An envelope spectrum derived from a bearing vibration measurement is shown; the reference markers locate BPFO, BPFI, BSF and FTF for this bearing geometry and shaft speed. What is the most likely bearing condition (normal, inner_race, outer_race, ball)?
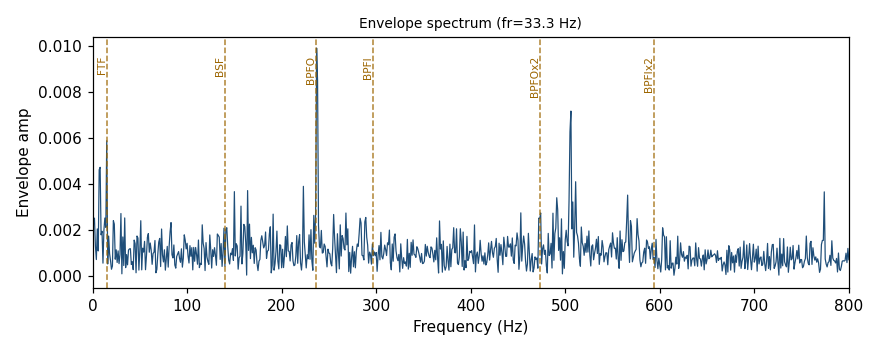
Answer: normal